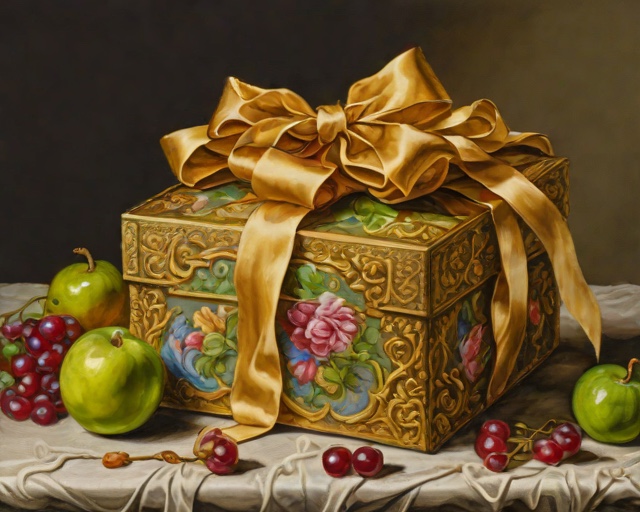
Category: Thank You